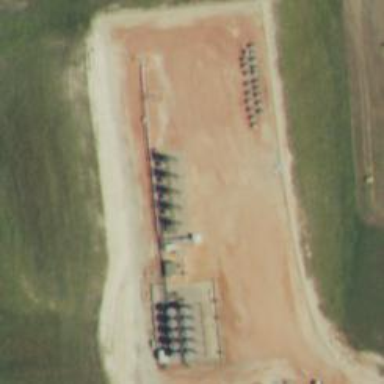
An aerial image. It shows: Petroleum well.